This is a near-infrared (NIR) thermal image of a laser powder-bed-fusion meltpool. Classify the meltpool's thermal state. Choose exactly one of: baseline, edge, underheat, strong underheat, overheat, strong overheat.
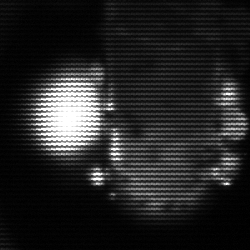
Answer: strong underheat